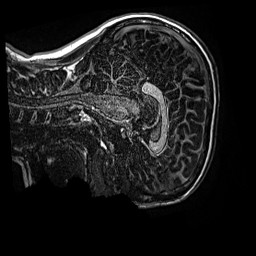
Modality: MP2RAGE
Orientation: sagittal
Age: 13
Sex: male
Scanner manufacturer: siemens
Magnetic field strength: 3 T
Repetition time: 4 s
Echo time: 0.00299 s